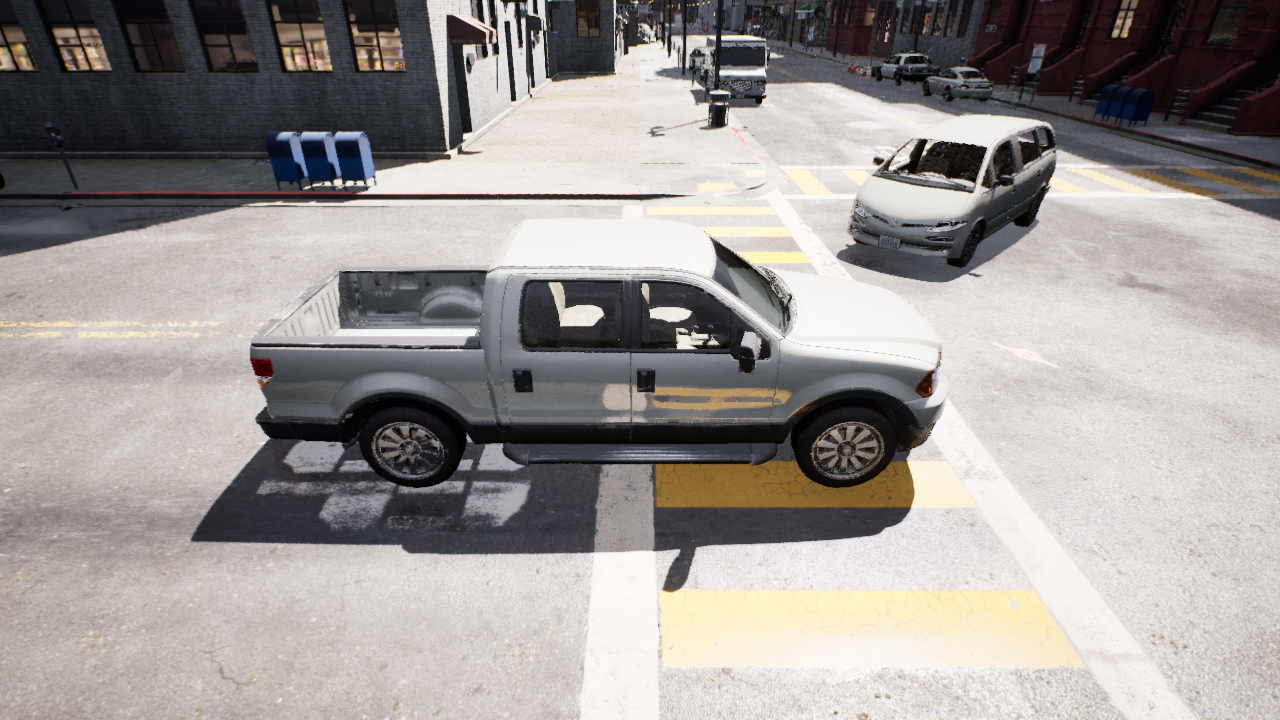
Venue: residential
Lighting: clear day
Vehicle rig: pickup